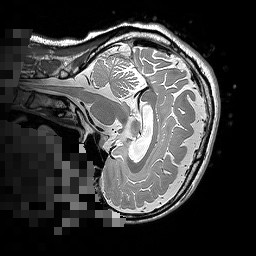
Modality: T2w
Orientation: sagittal
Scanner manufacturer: siemens
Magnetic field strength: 3 T
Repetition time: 2.5 s
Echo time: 0.144 s